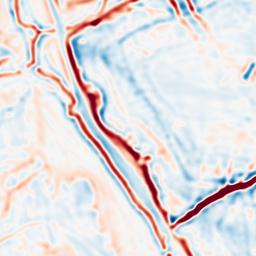
Category: multiscale
Decomposition family: log
Decomposition parameters: sigma: 3
Upsampling method: bicubic_3x
Upsampling parameters: scale: 3
Upsampling scale: 3